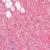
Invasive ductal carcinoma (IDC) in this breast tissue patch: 0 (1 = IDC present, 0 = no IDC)